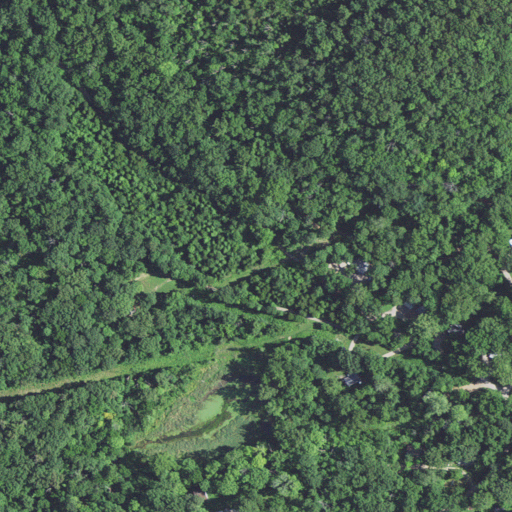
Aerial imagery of valley in Missouri named Twin Springs Hollow containing deciduous forest, open development, and mixed forest